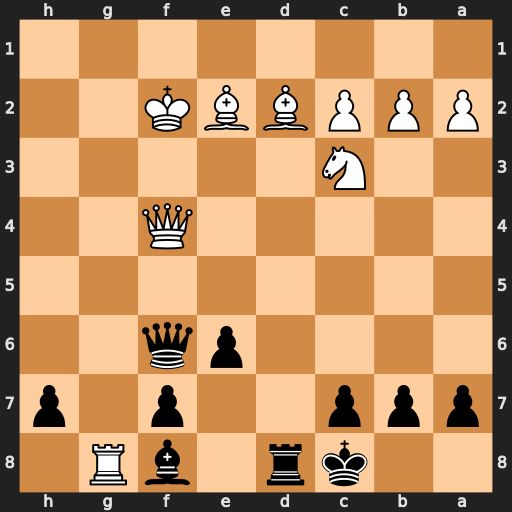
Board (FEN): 2kr1bR1/ppp2p1p/4pq2/8/5Q2/2N5/PPPBBK2/8
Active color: b
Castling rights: -
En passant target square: -
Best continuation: Qxf4+ Bxf4 Bc5+ Kf3 Rxg8